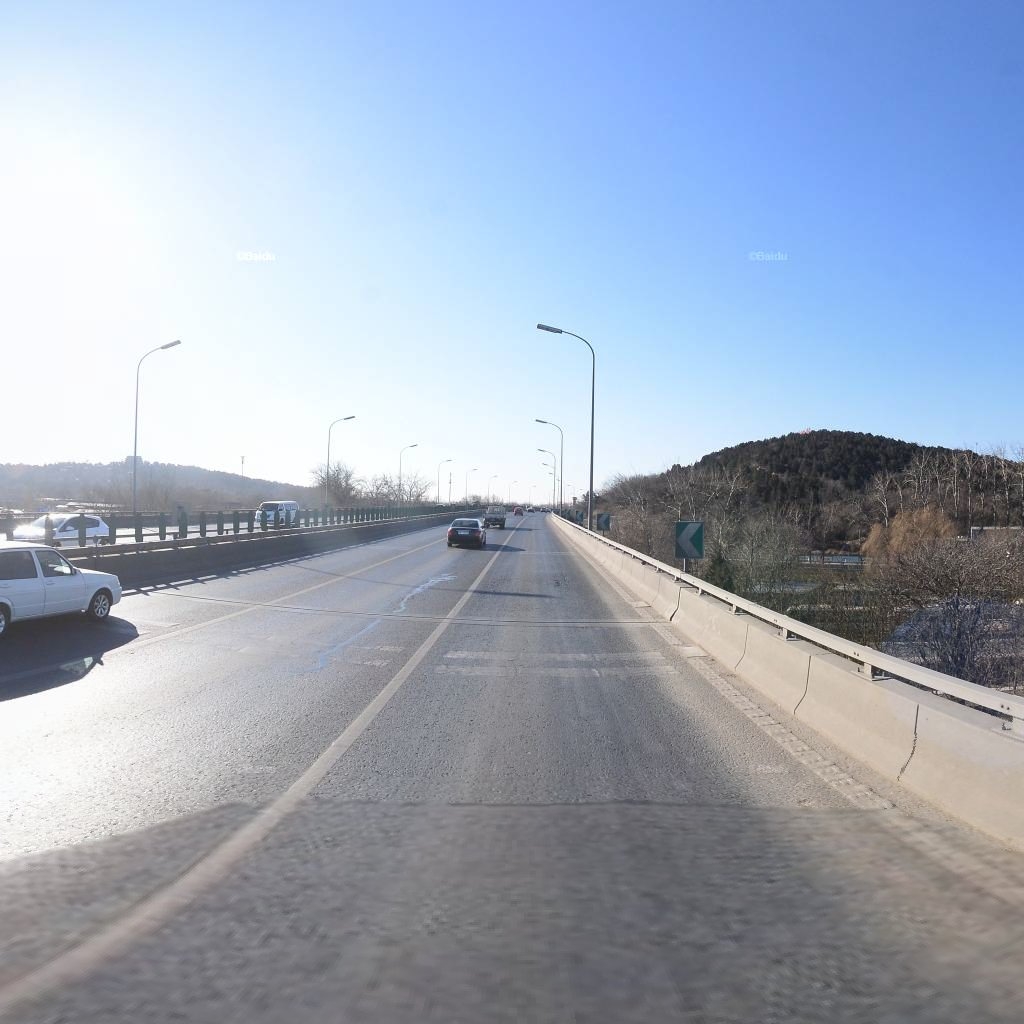
Region: Haidian
Road damage annotations: longitudinal patch